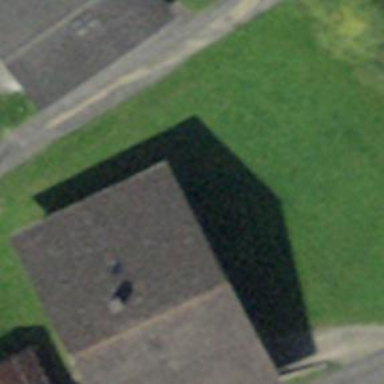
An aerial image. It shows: Residential building.